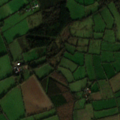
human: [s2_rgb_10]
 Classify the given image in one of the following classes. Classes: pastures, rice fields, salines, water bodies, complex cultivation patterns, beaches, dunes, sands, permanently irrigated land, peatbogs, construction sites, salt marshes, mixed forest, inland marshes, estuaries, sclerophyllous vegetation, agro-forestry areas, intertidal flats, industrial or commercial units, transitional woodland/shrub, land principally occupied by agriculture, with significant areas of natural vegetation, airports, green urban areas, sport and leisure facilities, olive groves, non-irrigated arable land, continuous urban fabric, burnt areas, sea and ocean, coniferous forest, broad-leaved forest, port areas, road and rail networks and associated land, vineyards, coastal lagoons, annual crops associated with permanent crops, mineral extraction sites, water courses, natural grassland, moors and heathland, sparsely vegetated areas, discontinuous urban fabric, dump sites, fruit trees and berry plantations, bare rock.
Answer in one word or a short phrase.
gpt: non-irrigated arable land, pastures